Field crop: tomato
Growth stage: 1
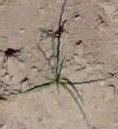
Species: cyperus